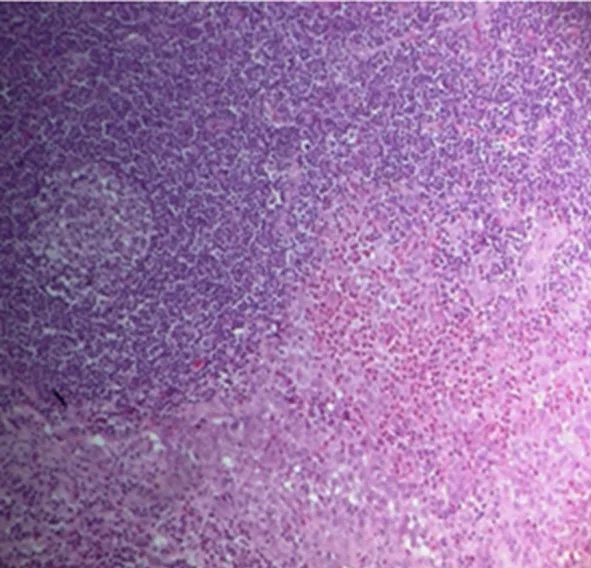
a lymph node biopsy- Langerhans Cell Histiocytosis (LCH) (original magnification HEx100).
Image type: pathology (h&e)